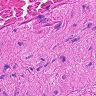
Metastatic tissue present: no